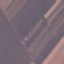
Land use / land cover: AnnualCrop